Question: Anyone can help me how to construct the R code. I want to get the element from the vector which is in even position.

The image contains the whole list and i need to pick the elements which is in even position (2,4,6,8,etc).
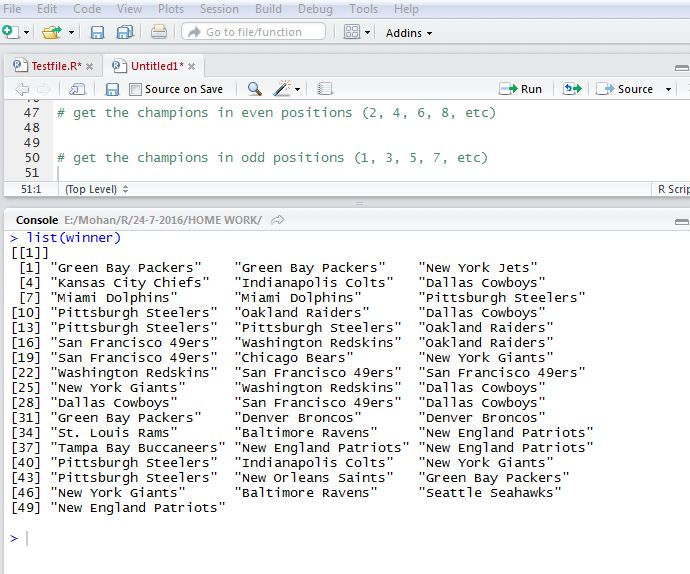
Answer: We can use 'seq'
'''
winners[seq(2, length(winners), by = 2)]
'''
Or use '%%'
'''
winners[seq_along(winners) %%2 == 0]
'''